Question: I have a UITableView with a white background, I would like to apply a linear gradient across the tableview cells so that the gradient is one single gradient from the start to end of the tableview see an example below from Adobe Illustrator. Is there a way this can be achieved using Core Graphics?

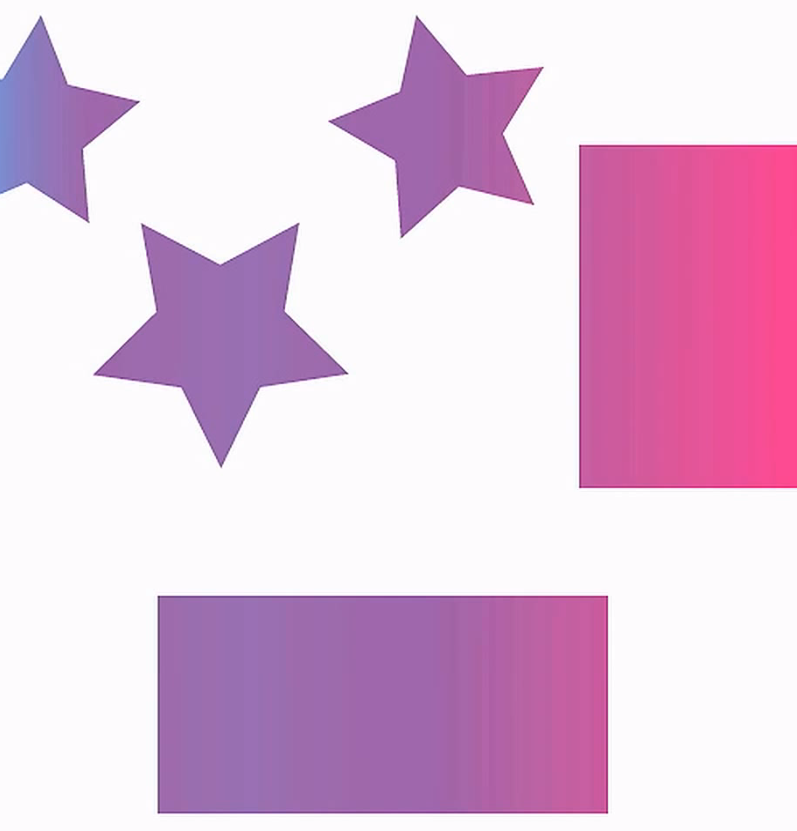
Answer: I actually managed to figure it out, to some extent from this <URL> and help from matt
'''
- (NSArray *)generateCellGradients
{
NSMutableArray *gradientColors = [[NSMutableArray alloc] init];
NSUInteger numberOfIntervals = self.datasource.count;
CGFloat startColorR = 81.0 / 255.0;
CGFloat startColorG = 118.0 / 255.0;
CGFloat startColorB = 214.0 / 255.0;
UIColor *startColor = [UIColor colorWithRed:startColorR
green:startColorG
blue:startColorB
alpha:1.0];
[gradientColors addObject:startColor];
CGFloat endColorR = 0;
CGFloat endColorG = 191.0 / 255.0;
CGFloat endColorB = 120.0 / 255.0;
UIColor *endColor = [UIColor colorWithRed:endColorR
green:endColorG
blue:endColorB
alpha:1.0];
CGFloat intervalR = (endColorR - startColorR) / numberOfIntervals;
CGFloat intervalG = (endColorG - startColorG) / numberOfIntervals;
CGFloat intervalB = (endColorB - startColorB) / numberOfIntervals;
for (NSUInteger i = 0; i < numberOfIntervals; i++) {
startColorR += intervalR;
startColorG += intervalG;
startColorB += intervalB;
UIColor *intervalColor = [UIColor colorWithRed:startColorR green:startColorG blue:startColorB alpha:1.0];
[gradientColors addObject:intervalColor];
}
[gradientColors addObject:endColor];
NSMutableArray *cellGradients = [[NSMutableArray alloc] init];
for (NSUInteger i = 0; i < gradientColors.count; i++) {
UIColor *startGradientColor = gradientColors[i];
UIColor *endGradientColor;
if (i == gradientColors.count - 1) {
endGradientColor = gradientColors[i];
} else {
endGradientColor = gradientColors[i + 1];
}
NSArray *colors = @[(id)startGradientColor.CGColor, (id)endGradientColor.CGColor];
CAGradientLayer *gradientLayer = [CAGradientLayer layer];
gradientLayer.colors = colors;
[cellGradients addObject:gradientLayer];
}
return cellGradients;
}
'''
This is how to add it to a subview:
'''
CAGradientLayer *backgroundLayer = self.gradients[indexPath.row];
backgroundLayer.frame = view.bounds;
[view.layer insertSublayer:backgroundLayer atIndex:0];
'''
Here is the result below: